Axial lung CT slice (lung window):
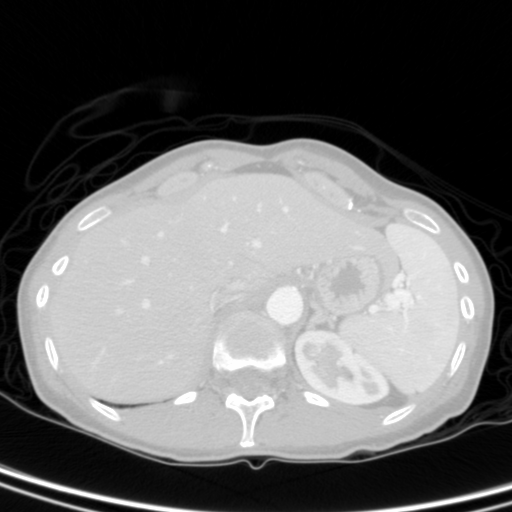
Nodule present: no